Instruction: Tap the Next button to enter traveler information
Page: cart
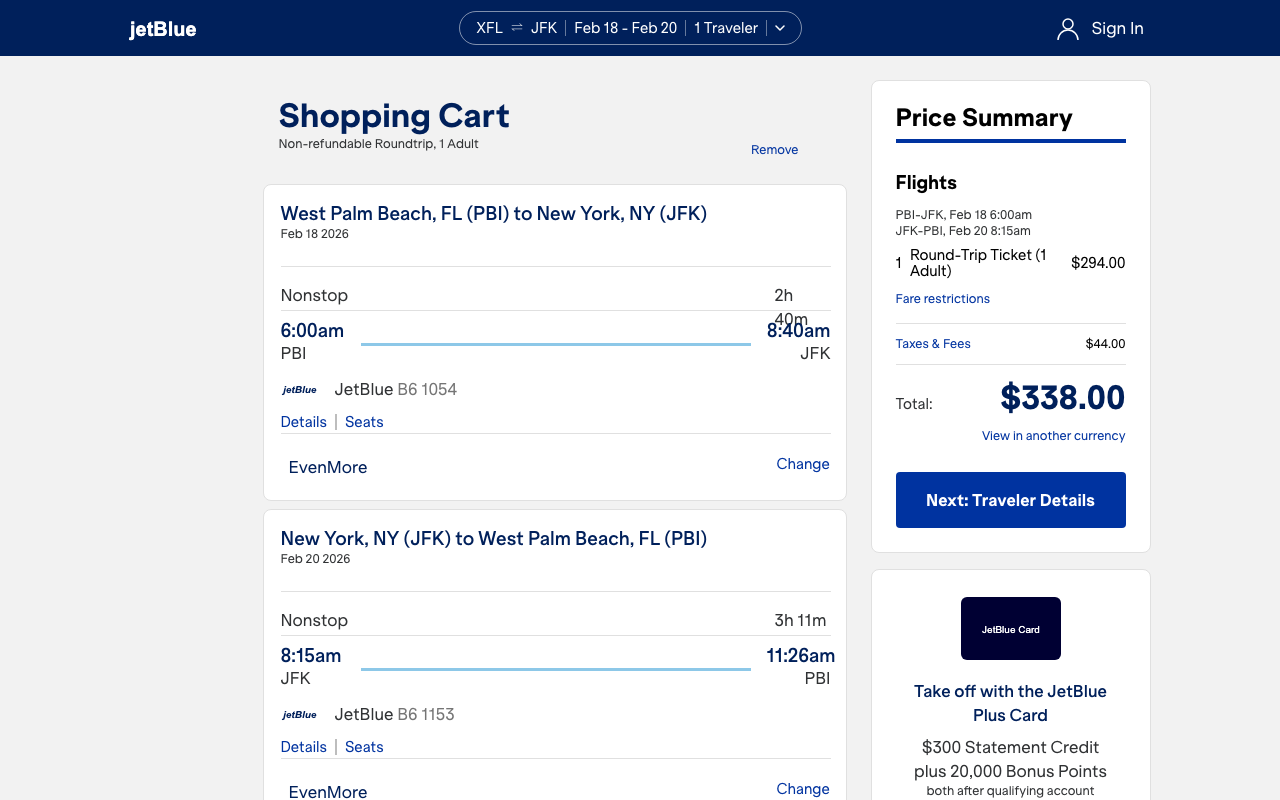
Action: click